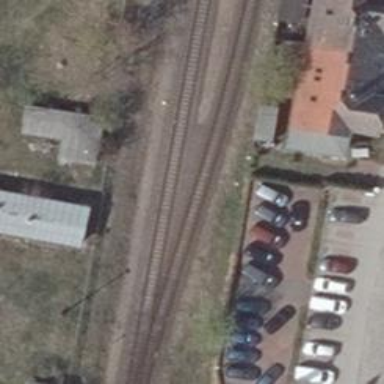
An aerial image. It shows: Railway siding with rails.